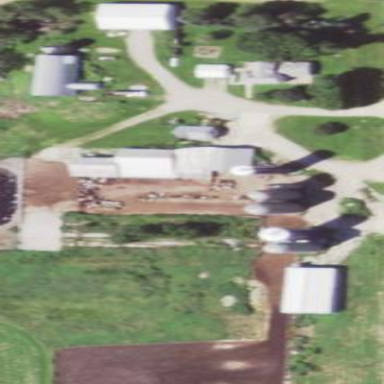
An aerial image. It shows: Farmyard area.